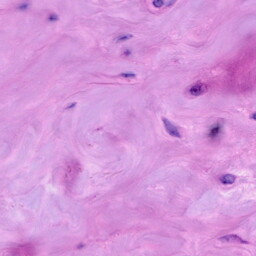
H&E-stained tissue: Breast